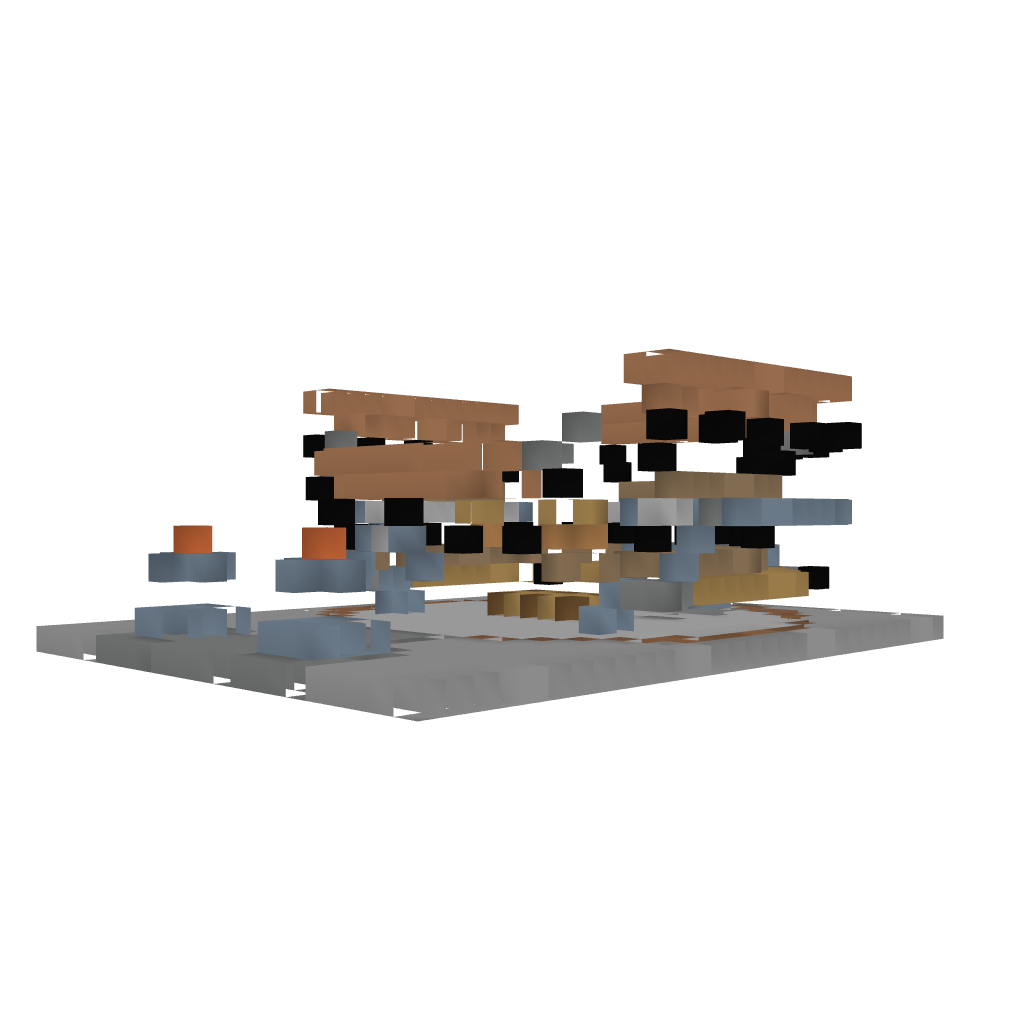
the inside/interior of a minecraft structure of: A Medium Amphitheatre